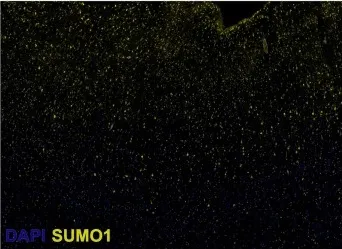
Composite wide-field fluorescent multiplex immunohistochemistry (mIHC) images (yellow, SUMO1; red, SUMO2/3; blue, DAPI,). (A) Ipsilateral, SUMO1.
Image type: pathology (immunostaining)